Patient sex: M
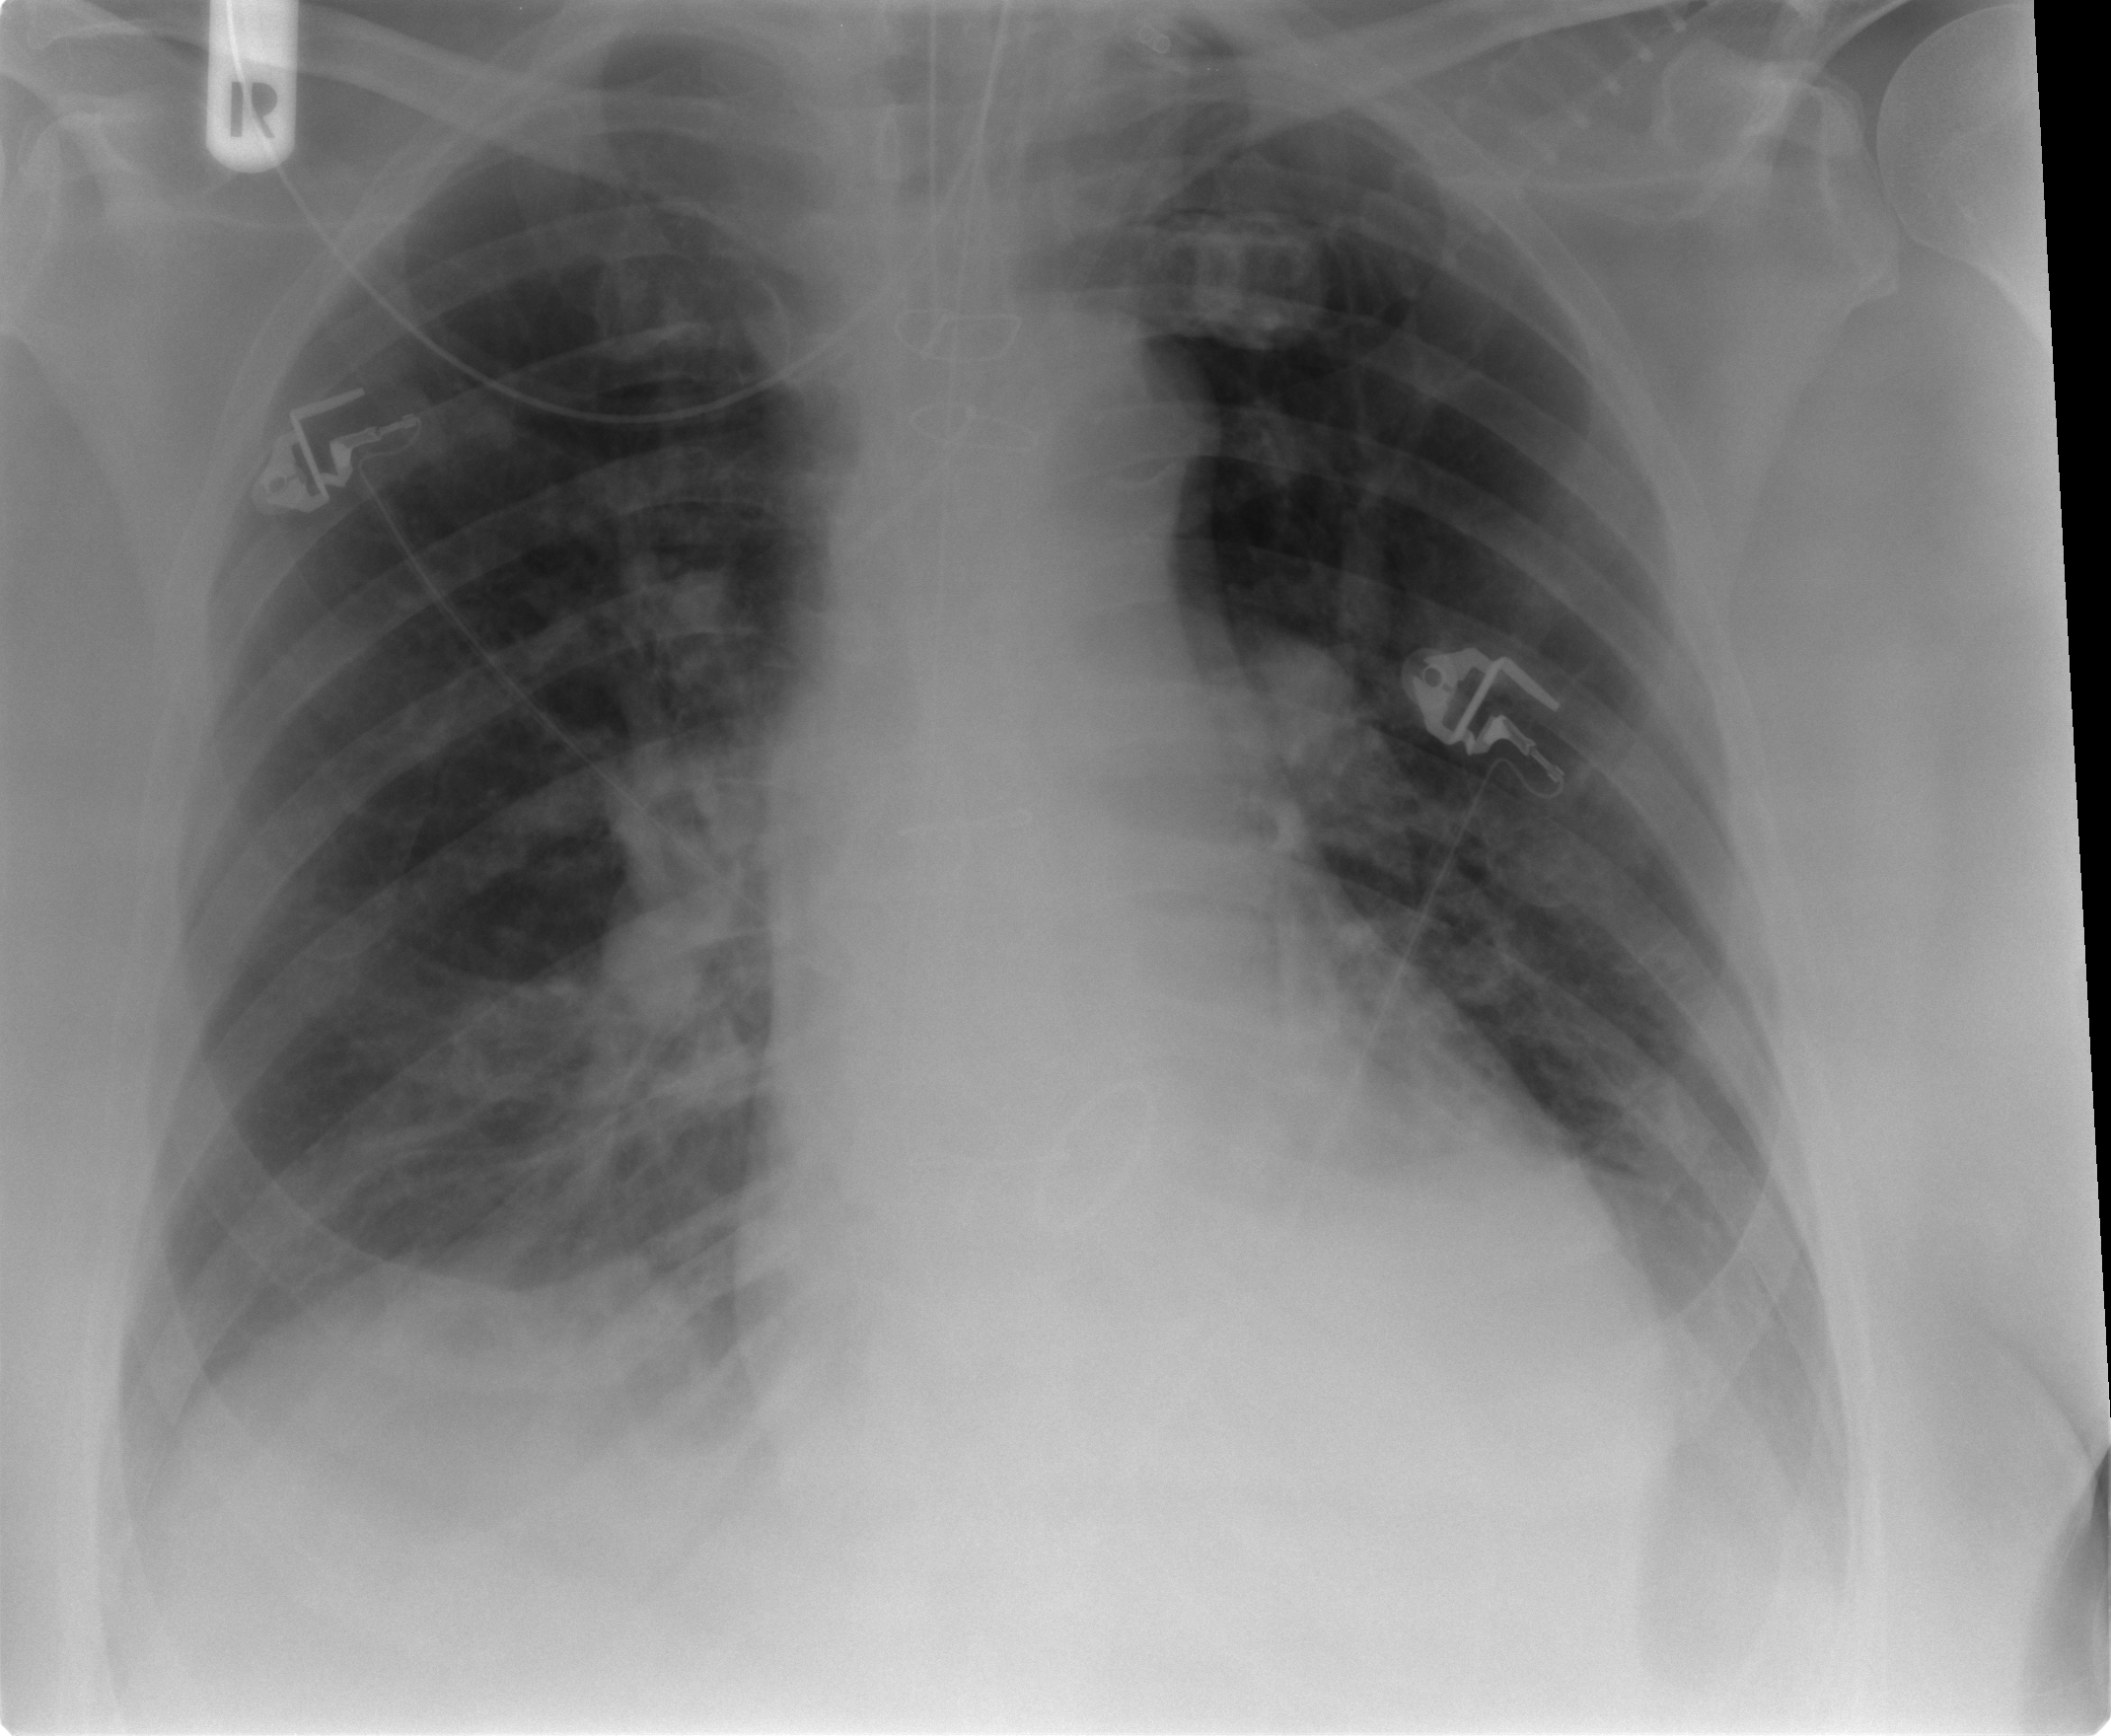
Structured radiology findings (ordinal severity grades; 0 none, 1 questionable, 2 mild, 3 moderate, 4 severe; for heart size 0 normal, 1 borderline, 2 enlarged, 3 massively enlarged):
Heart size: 0
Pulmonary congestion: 0
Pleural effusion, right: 0
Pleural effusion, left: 0
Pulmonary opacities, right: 0
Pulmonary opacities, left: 0
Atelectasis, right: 2
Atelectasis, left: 2